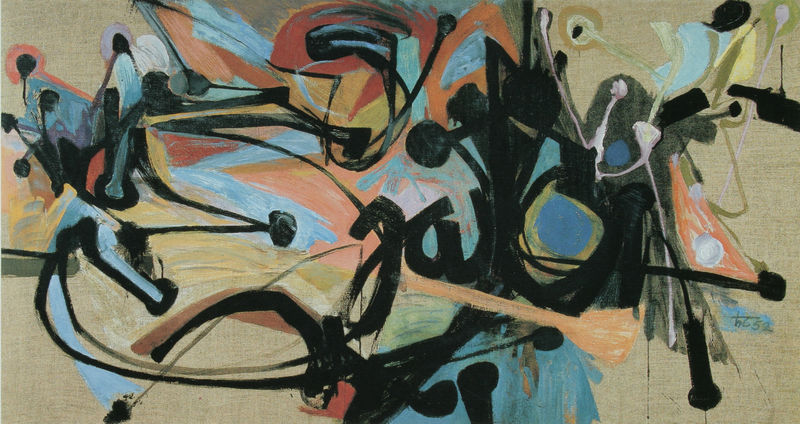
Titel: Ja
Künstler: Hann Trier
Institution: Im Besitz des Künstlers
Schlagwörter: blau, gemälde, gelb, grün, sand, bewegung, braun, kreide, orange, pastell, schwarz, rot, beige, expressionismus, öl, auge, kontrast, rund, schwung, schrift, bogen, abstrakt, modern, formen, linien, punkte, tupfen, leinwand, organisch, amorph